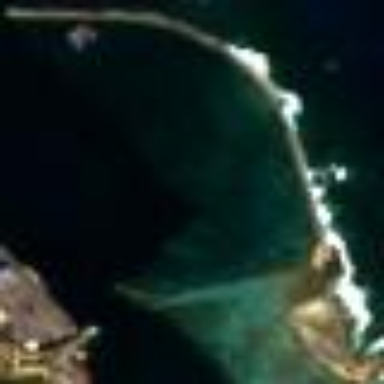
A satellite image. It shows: Islet located along the natural coastline.